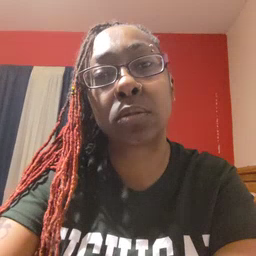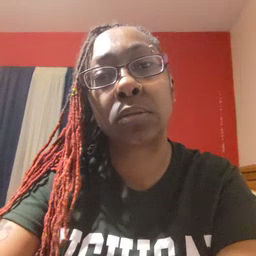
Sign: yellow